Question: I already have setup Firebase on Xcode 9.
I want to retrieve data from Firebase. This works but when I add another text in a group it wont retrieve.
FIREBASE:
'''
lang :
"Deutsch"
"Englisch"
'''
Firebase Image Example because it's difficult to explain:

'''
import UIKit
import FirebaseDatabase
class ViewController: UIViewController {
@IBOutlet weak var outputone: UILabel!
// @IBOutlet weak var outputtwo: UILabel!
var dbReference: DatabaseReference?
var dbHandle: DatabaseHandle?
override func viewDidLoad() {
super.viewDidLoad()
dbReference = Database.database().reference()
// dbReference?.child("lang").childByAutoId().setValue("Deutsch")
// dbReference?.child("lang").childByAutoId().setValue("Englisch")
// retrieve data
dbHandle = dbReference?.child("lang").observe(.childAdded, with:{ (snapshot) in
let lang:String? = snapshot.value as? String
self.outputone.text = (lang)
})
}
override func didReceiveMemoryWarning() {
super.didReceiveMemoryWarning()
// Dispose of any resources that can be recreated.
}
}
'''
I want that "Deutsch" displays in outputone and "Englisch" in outputtwo
Can someone help ?
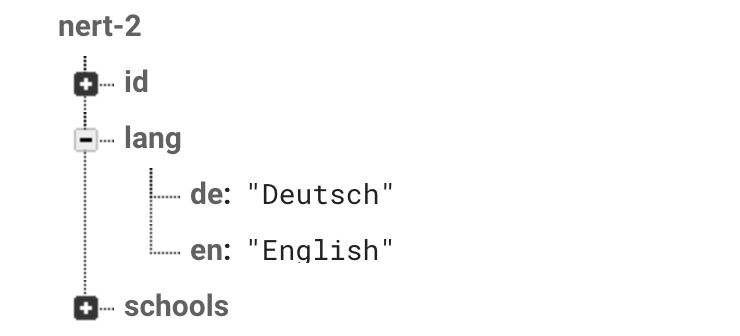
Answer: Right now you retrieve the entire 'lang' node. So the <URL> you get from Firebase contains both '"de": "Deutch"' and '"en": "English"'. When you now do 'snapshot.value as? String', it returns 'nil' since the snapshot doesn't have a single, simple string value.
To get the specific values, you first need to tell the snapshot which child property you want: 'de' or 'en', and you can get the string value.
'''
dbHandle = dbReference?.child("lang").observe(.value, with:{(snapshot) in
let de:String? = snapshot.childSnapshot(forPath:"de").value as? String
let en:String? = snapshot.childSnapshot(forPath:"en").value as? String
self.outputone.text = (de)
self.outputtwo.text = (en)
})
'''